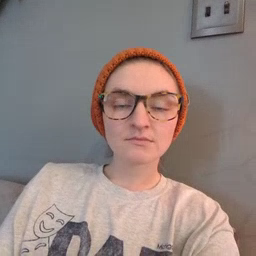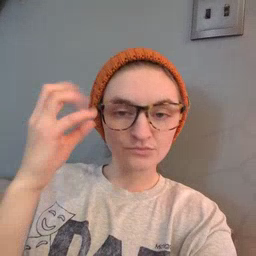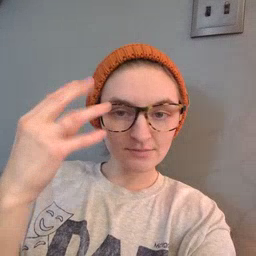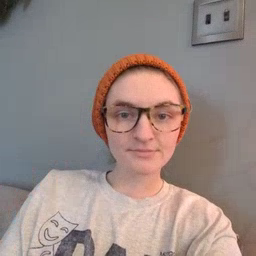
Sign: shower